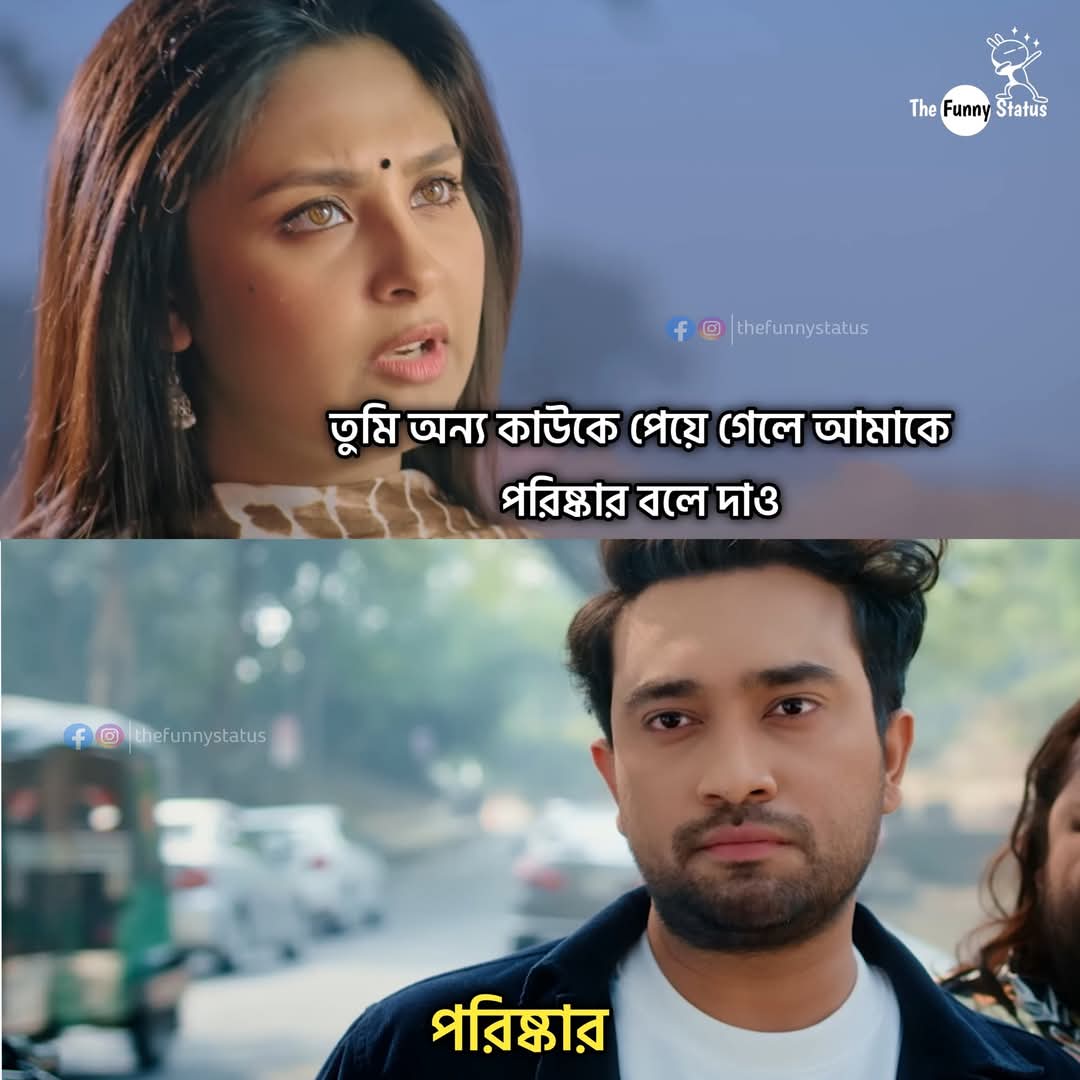
Text: তুমি অন্য কাউকে পেয়ে গেলে আমাকে পরিষ্কার বলে দাও
পরিষ্কার
Label: Hate
Hate category: Personal Offence
Targeted group: Individual